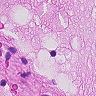
Metastatic tissue present: no